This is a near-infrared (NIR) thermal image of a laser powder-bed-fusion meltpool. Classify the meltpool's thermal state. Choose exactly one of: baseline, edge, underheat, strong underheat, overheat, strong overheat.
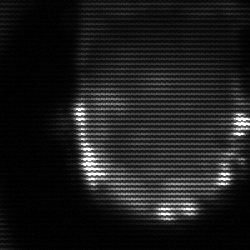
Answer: baseline